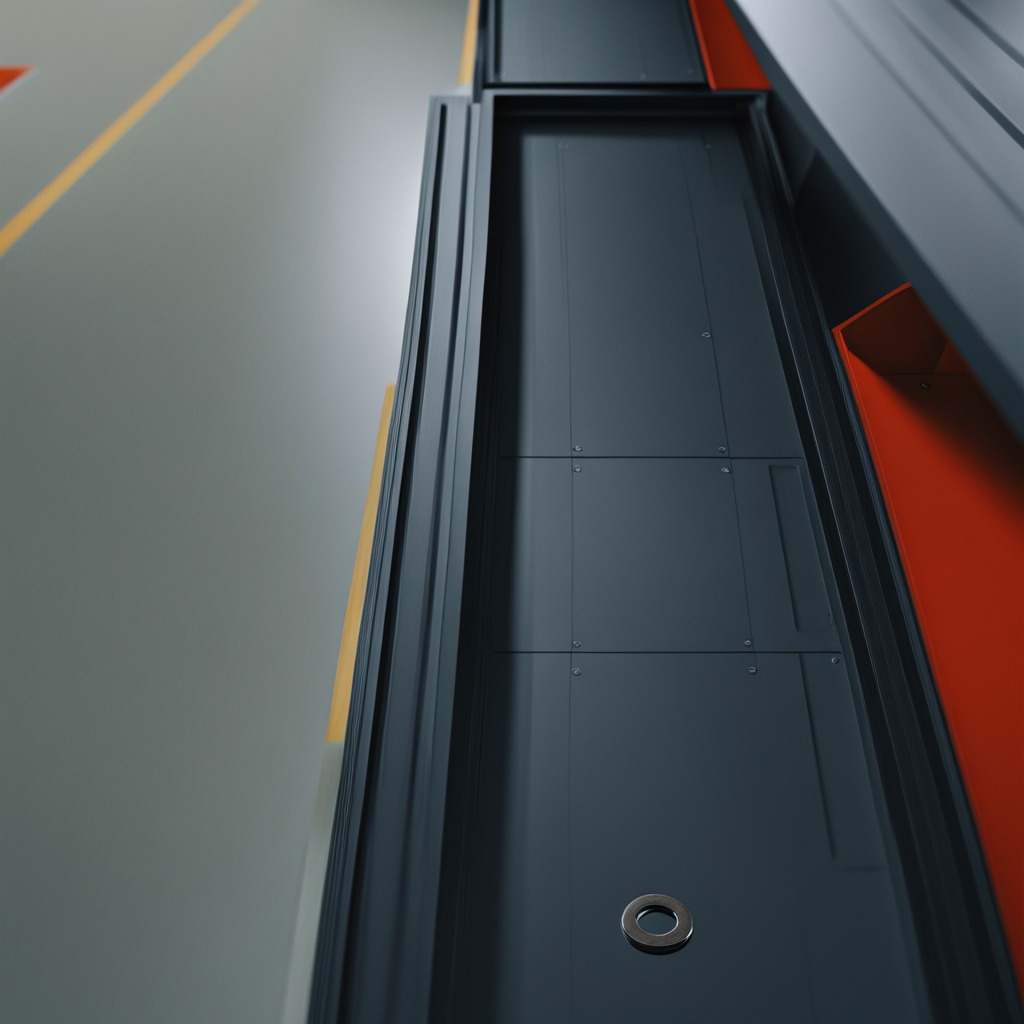
A flat metal washer lying on a toolbox surface in an airplane hangar workshop.